Question: I'm new to both CakePHP and Eclipse and am having a problem. I downloaded the framework and unzipped it to htdocs/caketest, where I see the directory structure, including index.php.
Then I opened the project in Eclipse. Last time it was fine, but today, I'm not able to locate index.php (or even other directories) in PHP explorer. Here's the screenshot:

When I execute the project, I can see that index.php is getting run and I'm getting a message saying that CakePHP is not configured. But why isn't the file showing up in PHP Explorer?
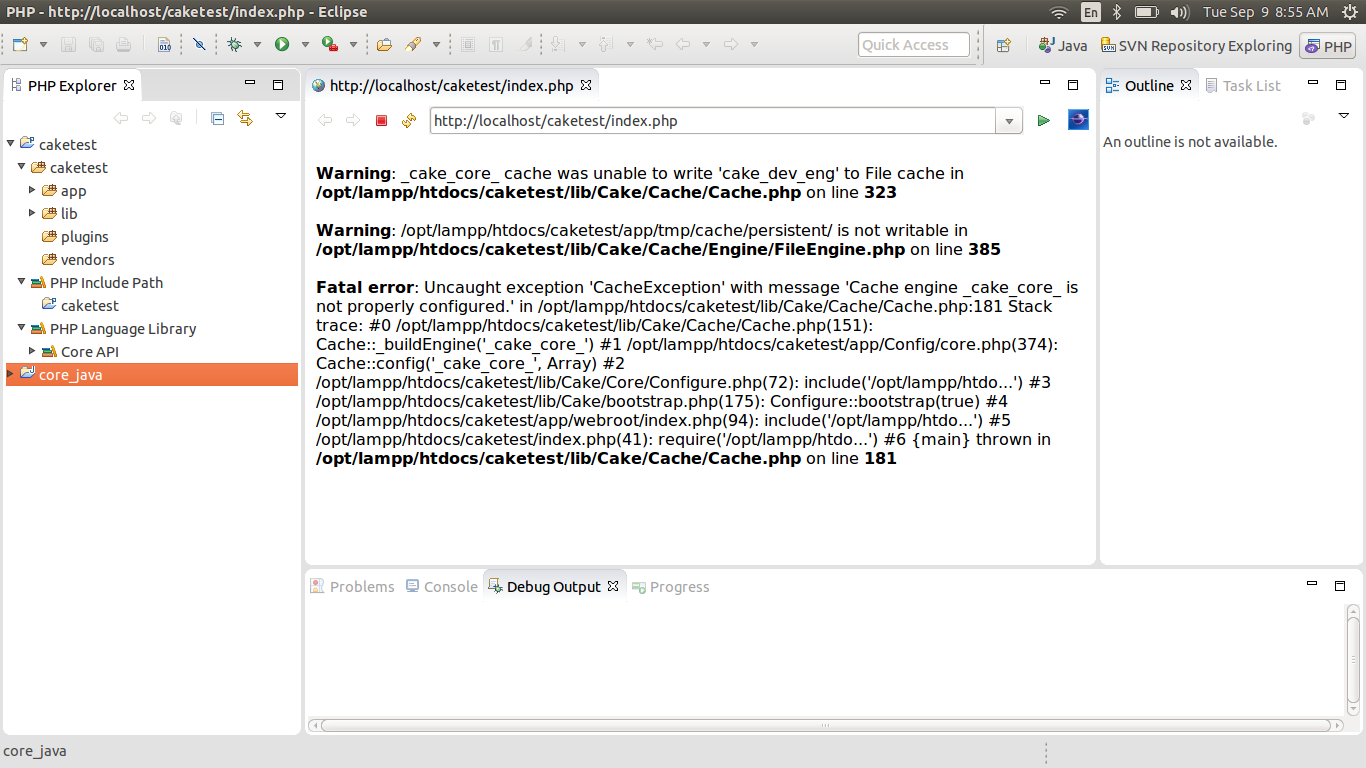
Answer: Damn! I just clicked Refresh and the missing files appeared. Some helpful editor Eclipse is! Sorry for posting this in a haste.